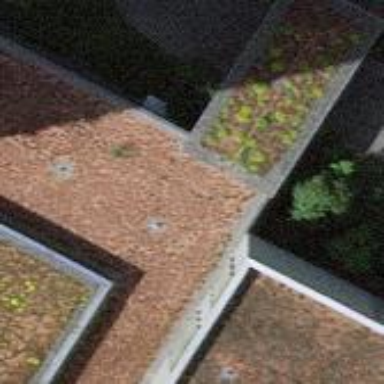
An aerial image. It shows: View of roof of building.